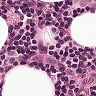
Metastatic tissue present: no